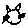
Label: cat